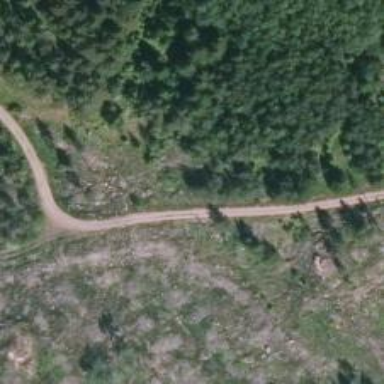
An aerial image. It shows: Unclassified road.